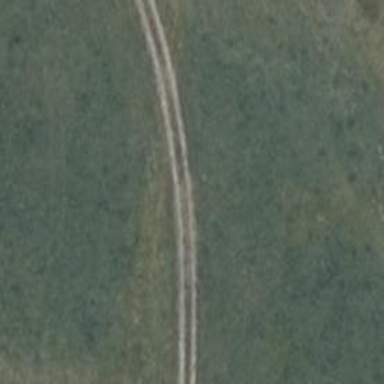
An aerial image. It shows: Grass track with grade 5 tracktype.